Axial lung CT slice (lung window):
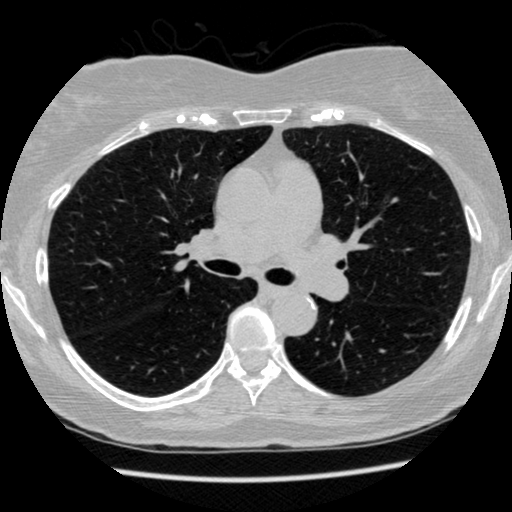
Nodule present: no